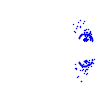
Particle: kaon